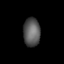
Tissue: lung
Cell type: Epithelial cells
Senescence score: 0.2142
Nuclear area (px): 470
Mean DAPI intensity: 88.477